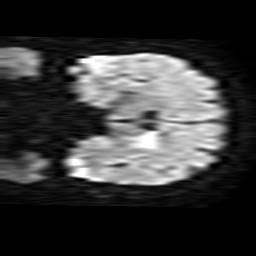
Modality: TRACE
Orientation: coronal
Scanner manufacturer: ge
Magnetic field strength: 1.5 T
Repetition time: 8 s
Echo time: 0.0975 s